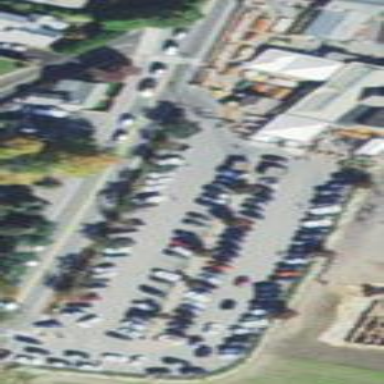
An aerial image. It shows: Parking area with surface.